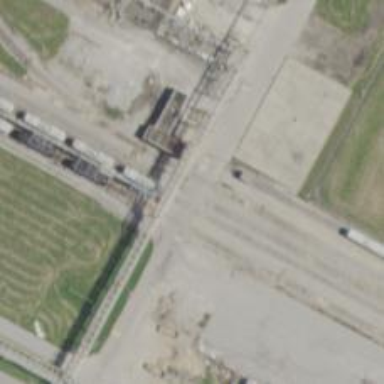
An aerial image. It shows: Railway level crossing.